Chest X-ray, PA view. Patient: 63 years old, sex M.
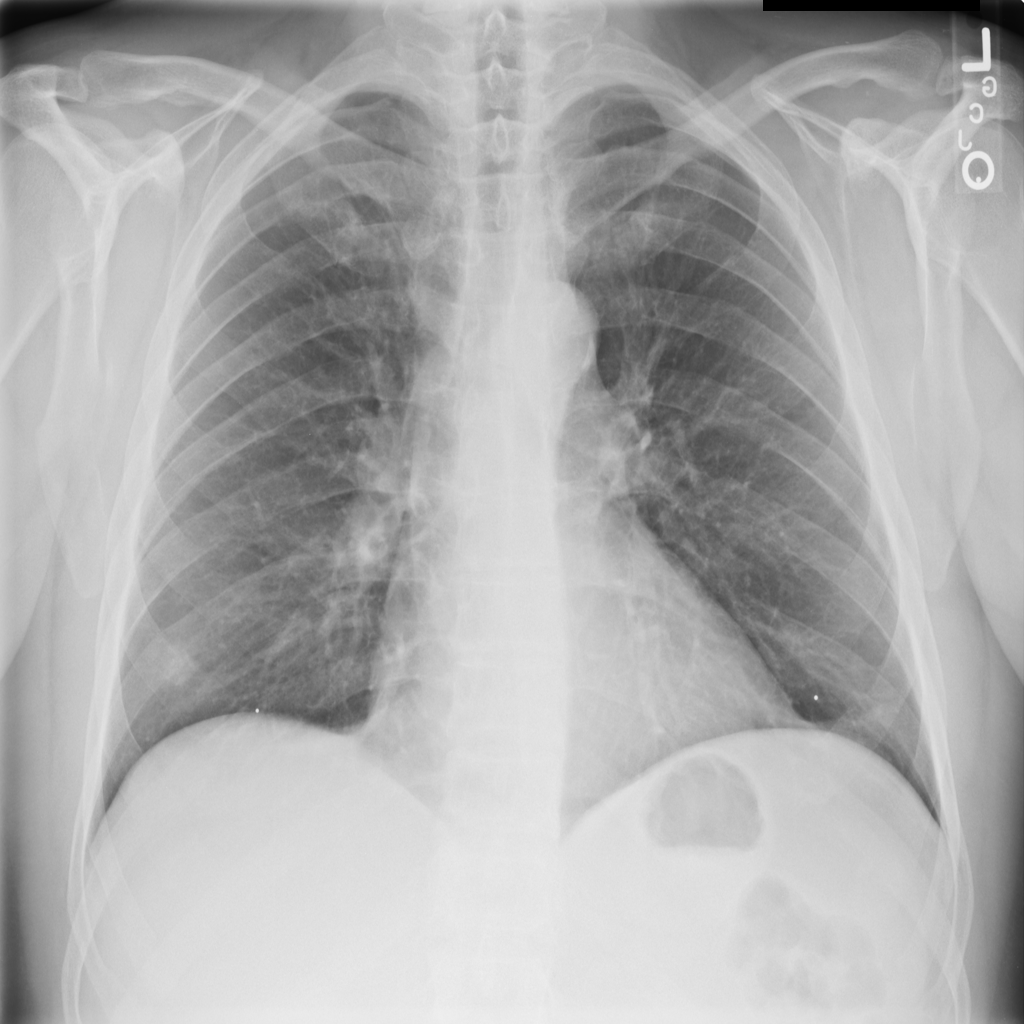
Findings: Infiltration